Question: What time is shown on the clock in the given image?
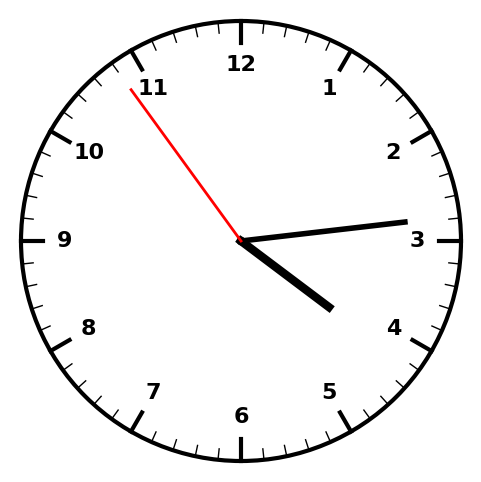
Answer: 04:13:54